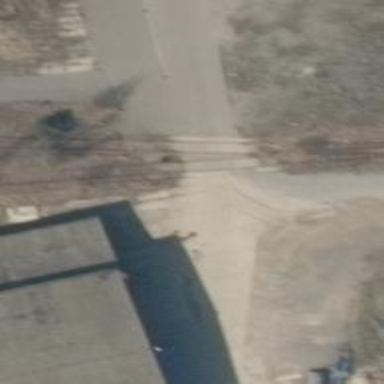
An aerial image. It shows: Level crossing along the railway.